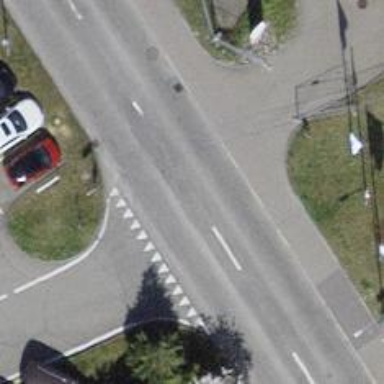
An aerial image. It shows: Public transport stop position.